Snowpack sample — Snodgrass Mountain, Crested Butte, Colorado (2/4/25, 12:06 PM MST)
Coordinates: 38.923, -106.968
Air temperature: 35 °F
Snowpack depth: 80 cm
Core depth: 50 cm
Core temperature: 30.2 °F
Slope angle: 14°, slope face: 78°
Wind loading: low
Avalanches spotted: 0
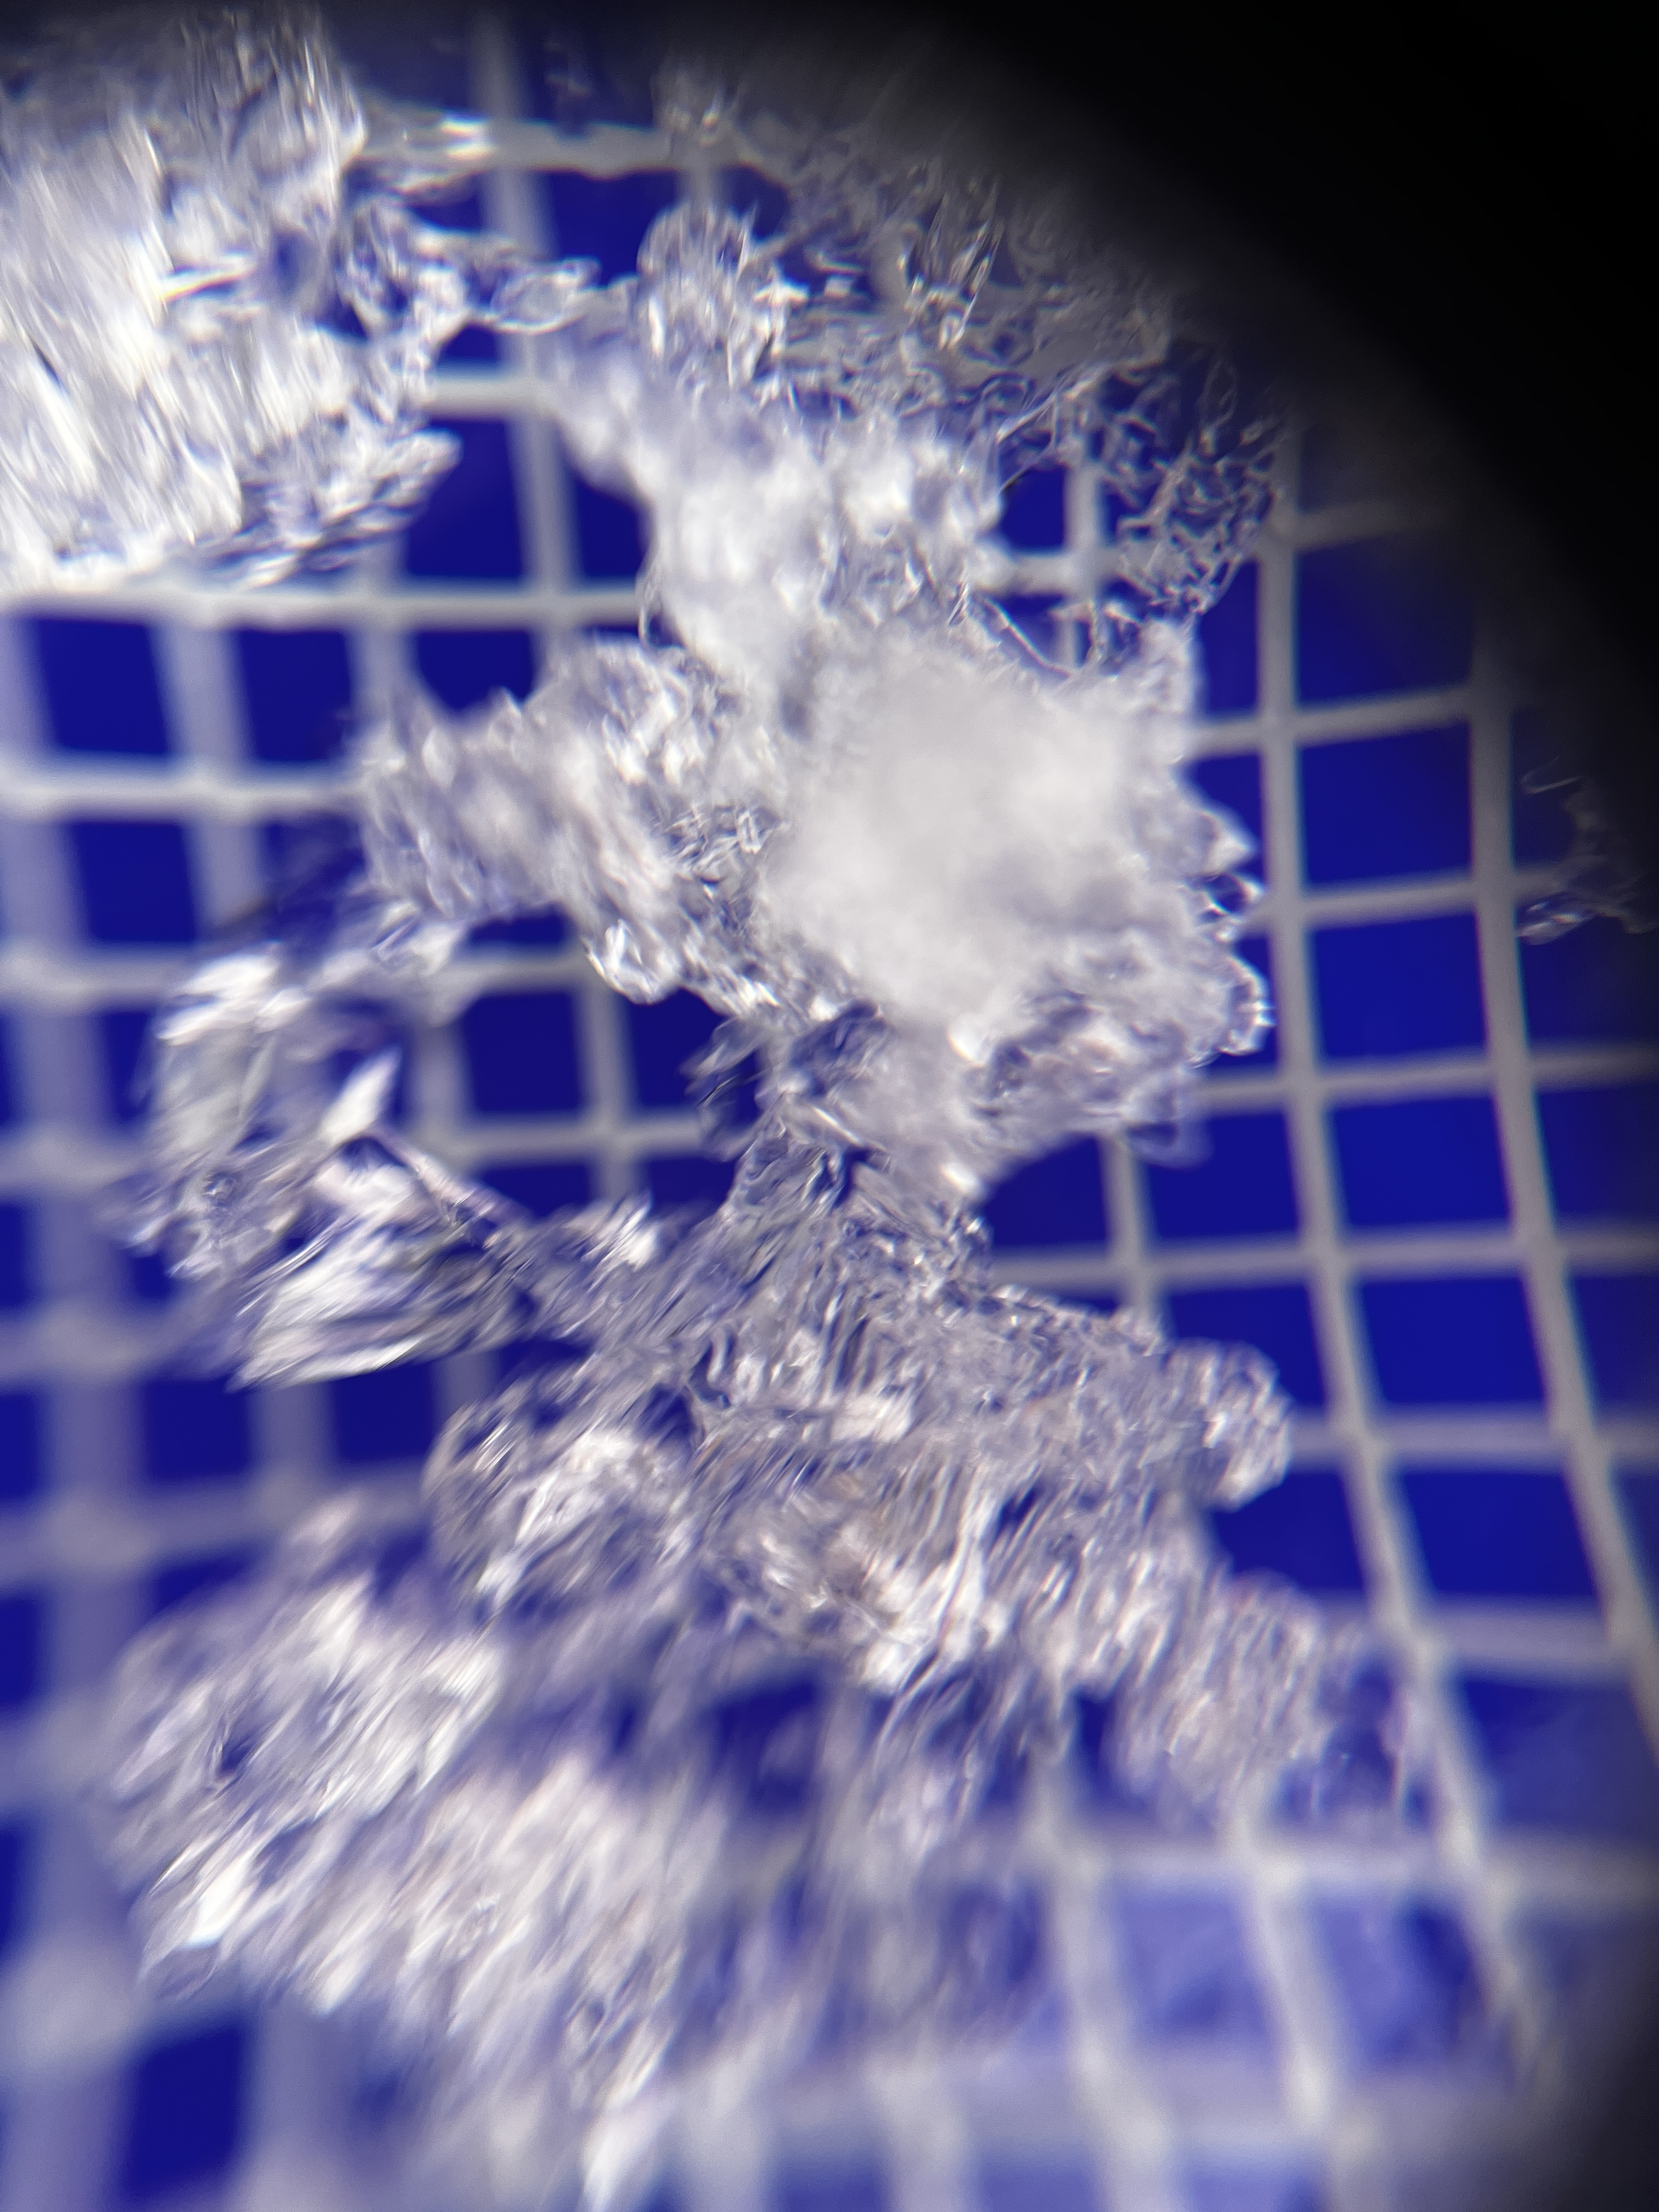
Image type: magnified_profile
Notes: No avalanches nearby, unusually warm weather for the last month reported by residents, Collected 25 yards from treeline